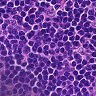
Metastatic tissue present: no